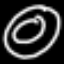
Label: donut